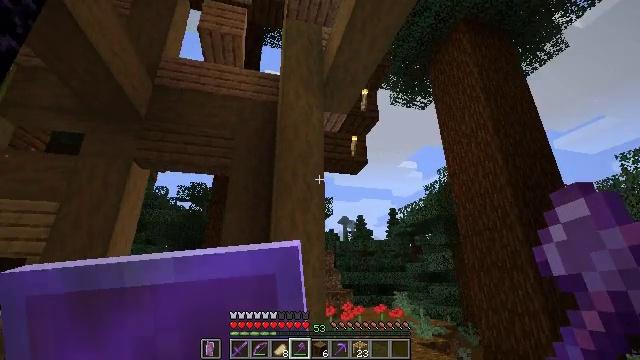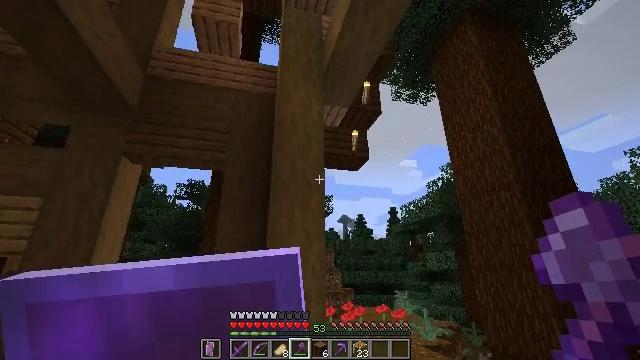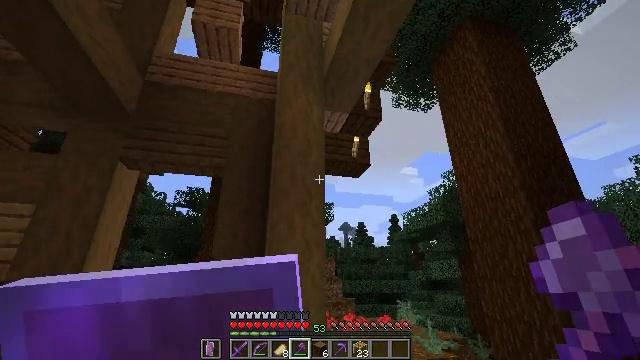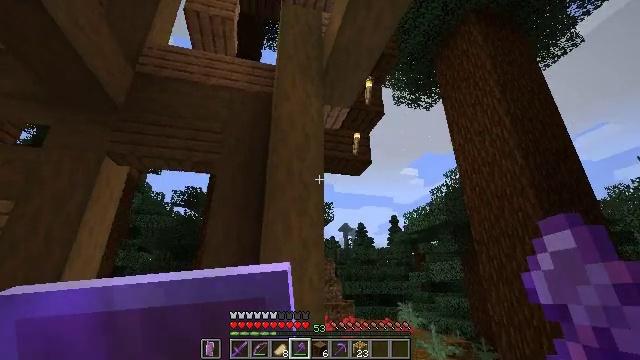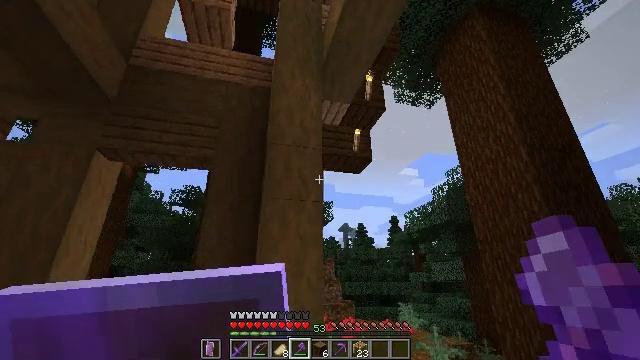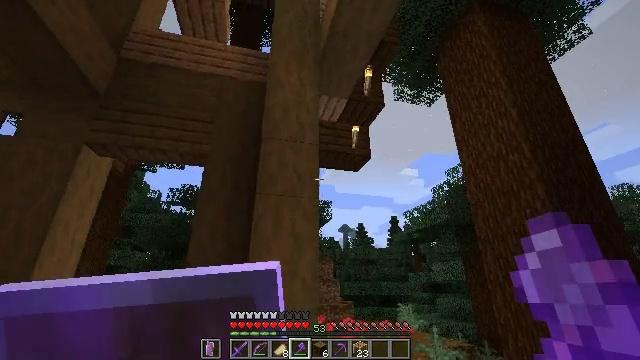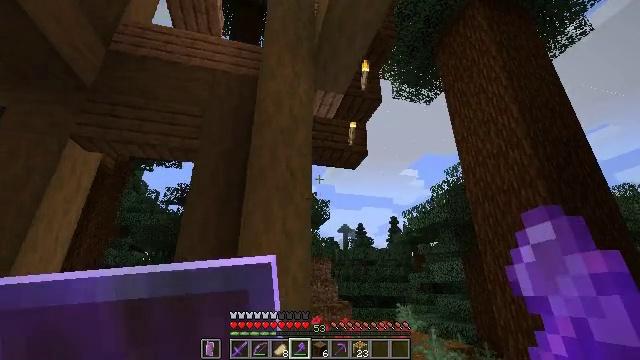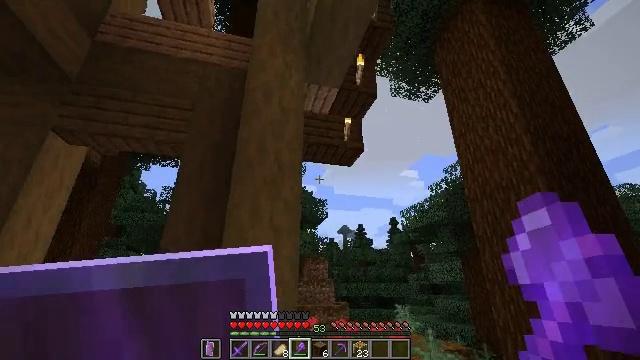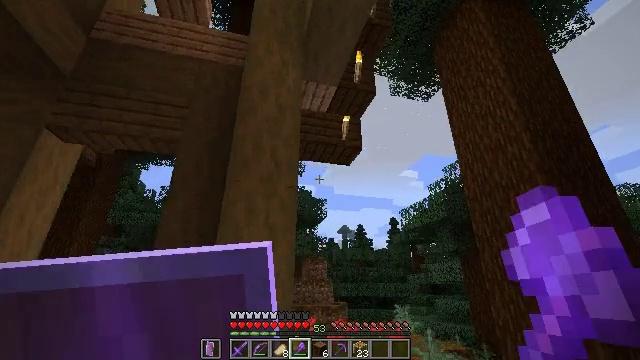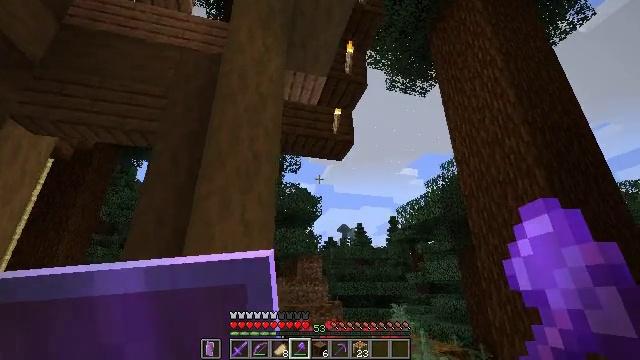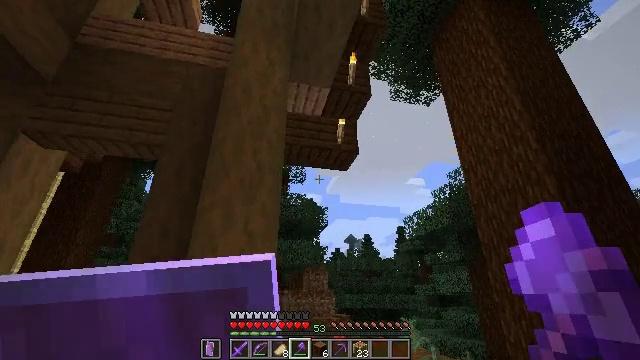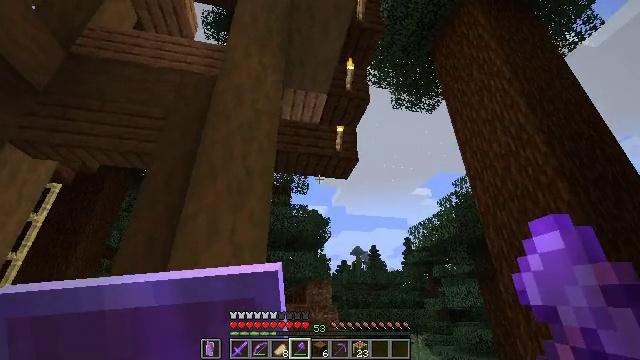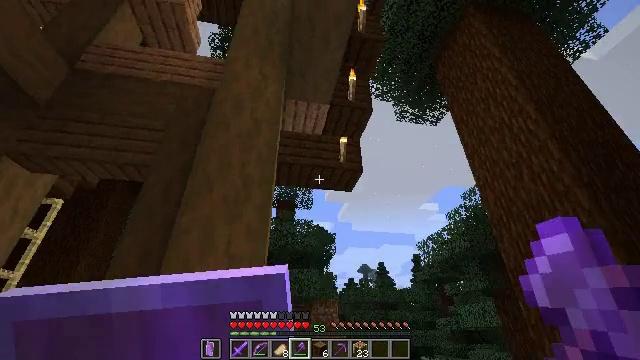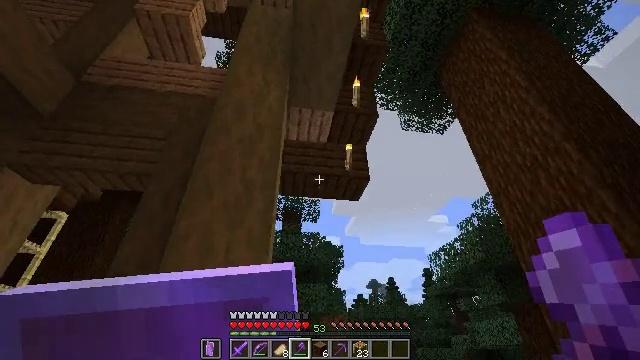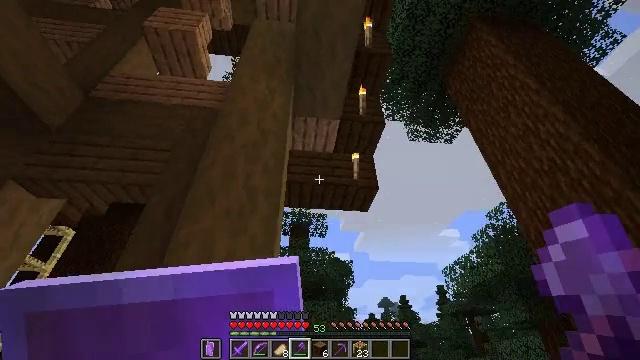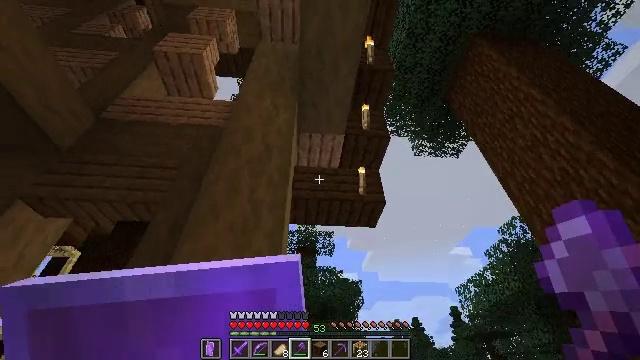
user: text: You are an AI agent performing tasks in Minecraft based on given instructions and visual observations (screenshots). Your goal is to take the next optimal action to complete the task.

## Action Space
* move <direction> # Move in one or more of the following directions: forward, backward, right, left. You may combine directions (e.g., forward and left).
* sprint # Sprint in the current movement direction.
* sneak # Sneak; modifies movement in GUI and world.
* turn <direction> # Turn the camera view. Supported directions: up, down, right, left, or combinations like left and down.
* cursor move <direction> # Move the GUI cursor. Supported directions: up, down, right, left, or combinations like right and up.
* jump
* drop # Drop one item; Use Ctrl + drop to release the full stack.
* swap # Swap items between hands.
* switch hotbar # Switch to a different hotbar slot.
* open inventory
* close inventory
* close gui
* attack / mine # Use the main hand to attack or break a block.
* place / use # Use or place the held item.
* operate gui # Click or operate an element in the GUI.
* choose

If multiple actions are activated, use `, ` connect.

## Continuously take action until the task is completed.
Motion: motion action
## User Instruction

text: Attack the stripped spruce log to gather it.
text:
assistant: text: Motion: move forward
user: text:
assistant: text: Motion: move forward, turn up
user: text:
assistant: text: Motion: move forward
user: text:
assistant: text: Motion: move forward
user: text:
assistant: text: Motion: move forward and move right
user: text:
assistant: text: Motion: move forward and move right
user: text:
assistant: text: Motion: move forward and move right
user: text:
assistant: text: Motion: move forward and move right
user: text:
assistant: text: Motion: move forward and move right
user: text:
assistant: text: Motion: move forward and move right, turn left and up
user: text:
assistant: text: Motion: move forward, turn left and up
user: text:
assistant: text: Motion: move forward, turn left and up
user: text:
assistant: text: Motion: move forward, turn left and up
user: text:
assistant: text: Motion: move forward, turn left and up
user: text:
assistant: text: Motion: move forward, turn left and up
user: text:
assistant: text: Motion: move forward, turn left and up
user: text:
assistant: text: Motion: move forward, turn left and up
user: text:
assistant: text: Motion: move forward, turn up
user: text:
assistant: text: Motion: turn up
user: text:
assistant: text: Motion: turn up
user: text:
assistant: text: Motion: turn up
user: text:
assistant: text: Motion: no_op
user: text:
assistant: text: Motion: no_op
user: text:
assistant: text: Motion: no_op
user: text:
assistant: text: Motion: no_op
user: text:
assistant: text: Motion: no_op
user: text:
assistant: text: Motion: no_op
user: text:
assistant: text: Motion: no_op
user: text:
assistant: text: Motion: no_op
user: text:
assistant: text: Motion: turn down